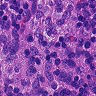
Metastatic tissue present: no